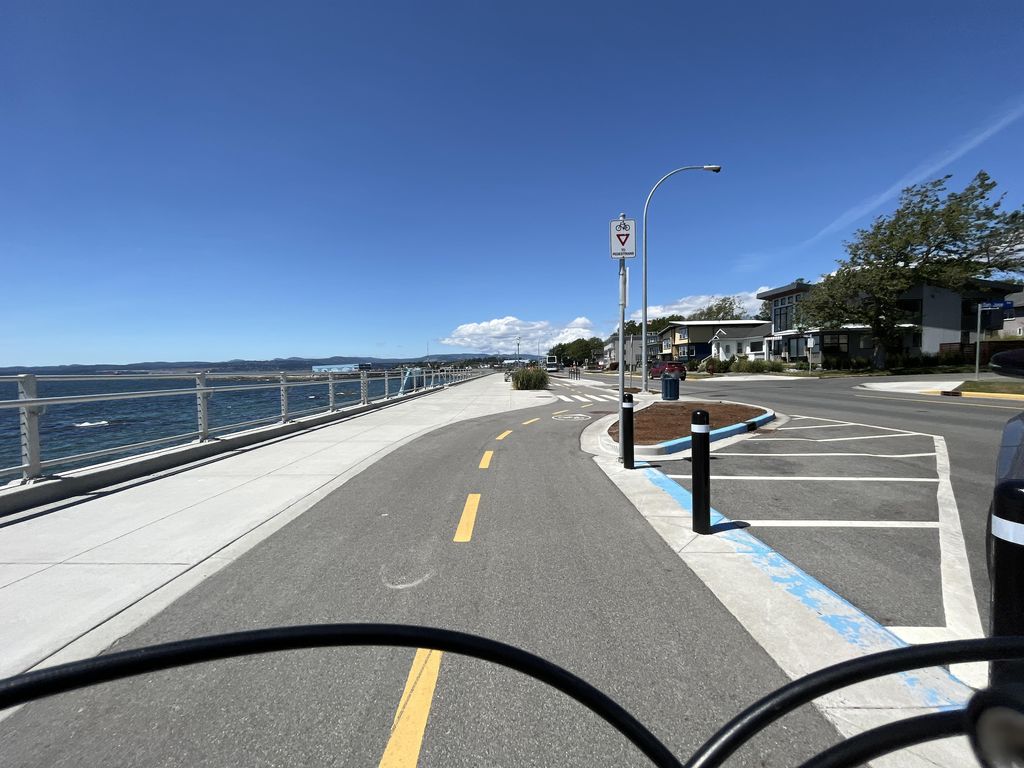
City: victoria